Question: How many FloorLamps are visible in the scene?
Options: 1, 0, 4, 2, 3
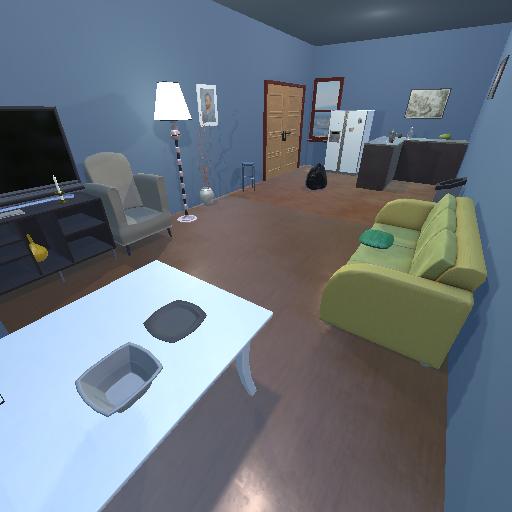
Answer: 1